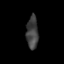
Tissue: prostate
Cell type: Fibroblasts
Senescence score: 0.8156
Nuclear area (px): 383
Mean DAPI intensity: 64.243